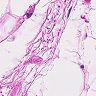
Metastatic tissue present: no